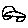
Label: car